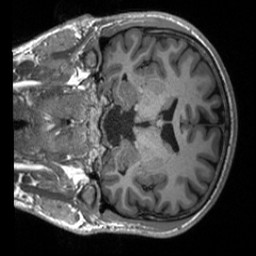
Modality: T1w
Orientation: coronal
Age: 26
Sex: male
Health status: healthy
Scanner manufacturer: siemens
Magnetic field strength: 3 T
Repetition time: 2 s
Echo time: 0.00232 s